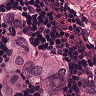
Metastatic tissue present: yes